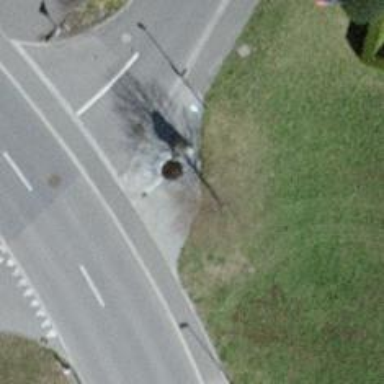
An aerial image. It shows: Drinking fountain for providing drinking water.